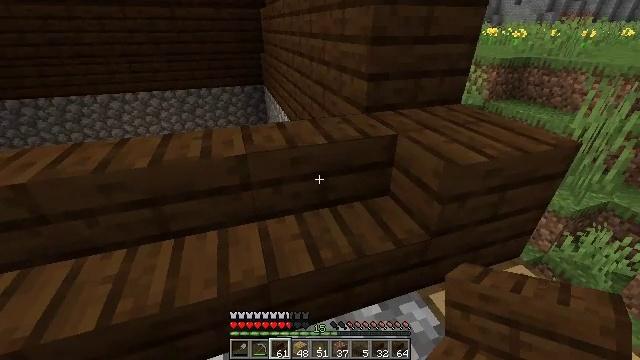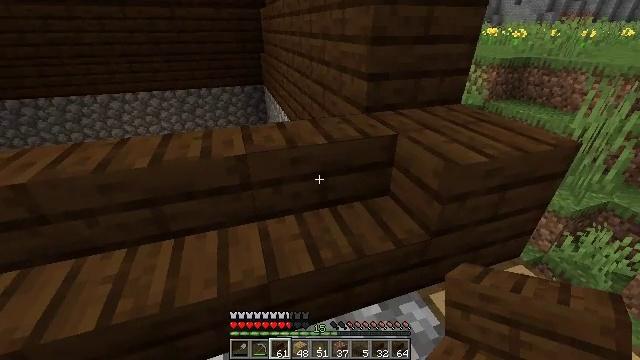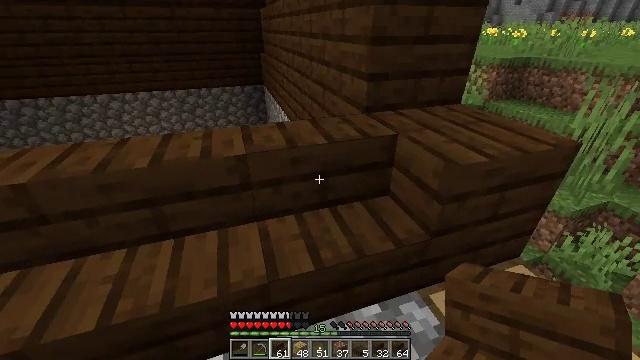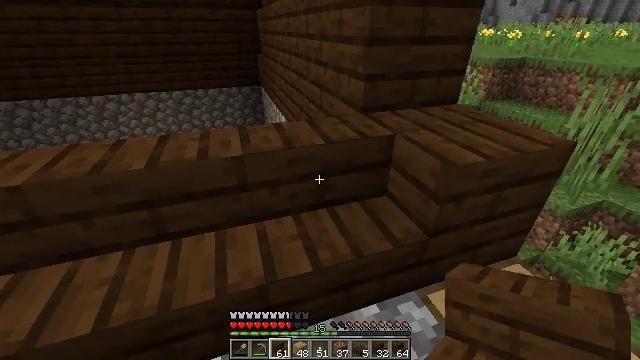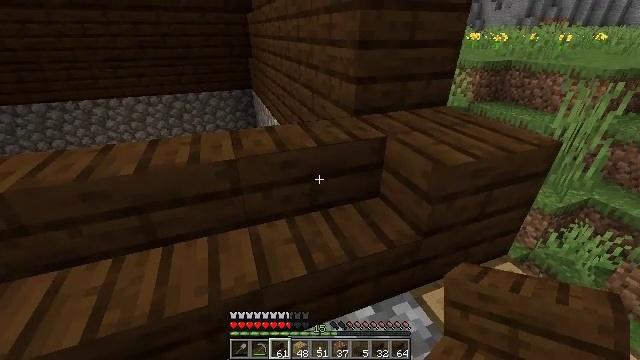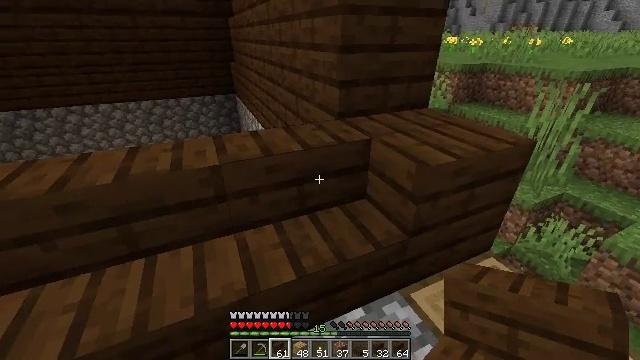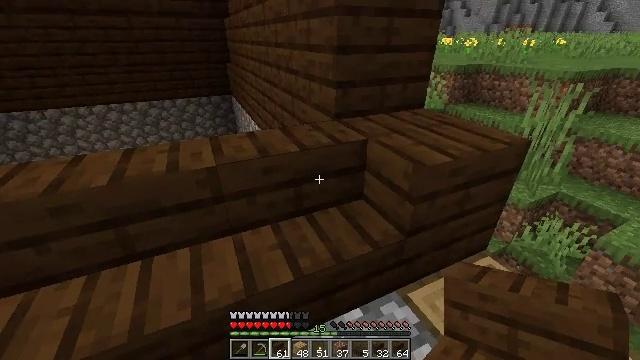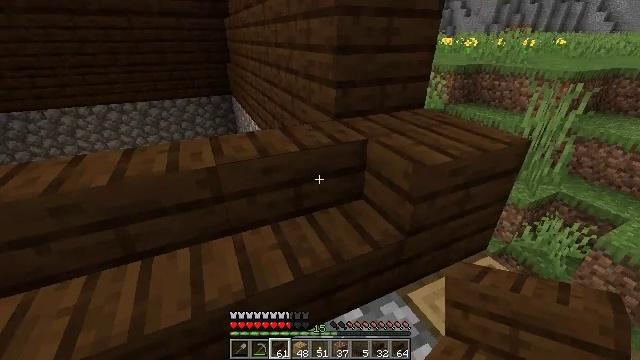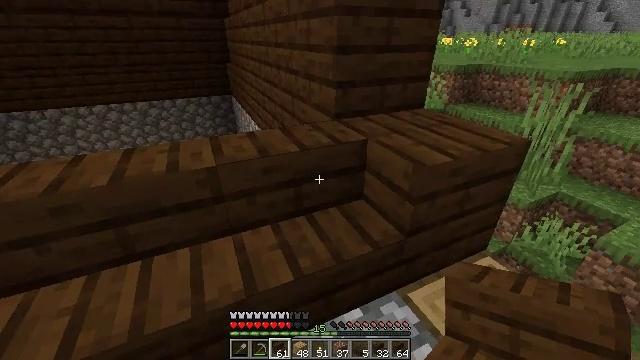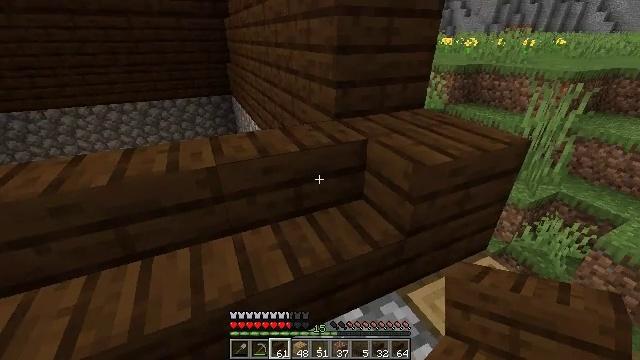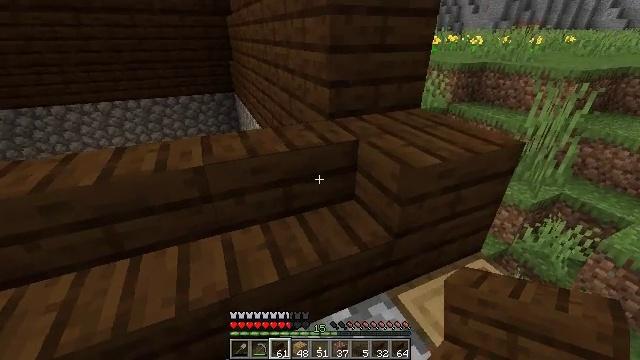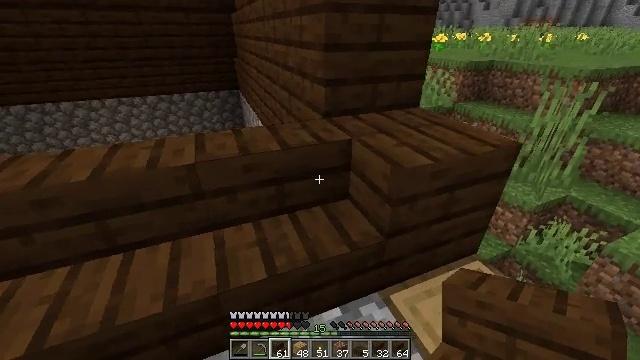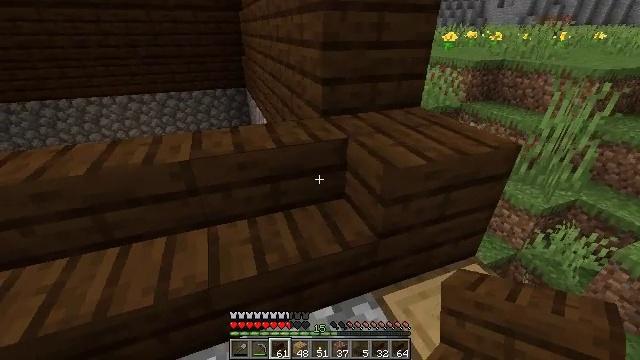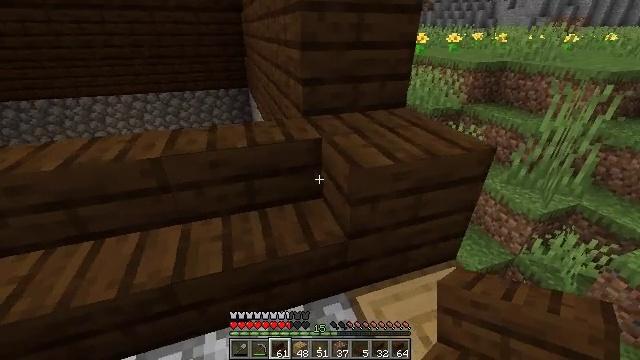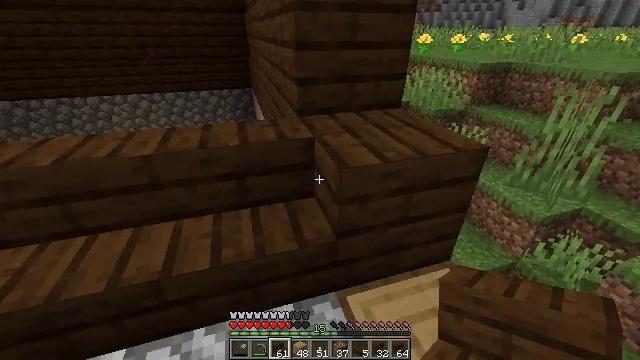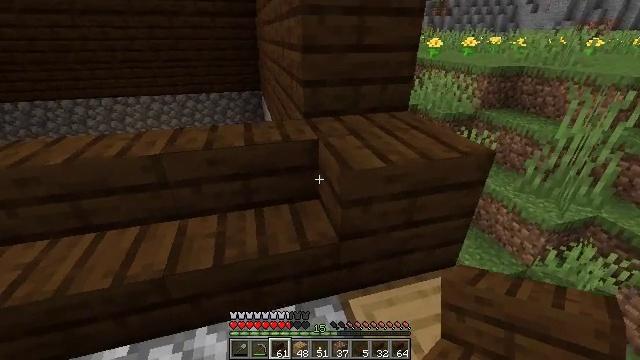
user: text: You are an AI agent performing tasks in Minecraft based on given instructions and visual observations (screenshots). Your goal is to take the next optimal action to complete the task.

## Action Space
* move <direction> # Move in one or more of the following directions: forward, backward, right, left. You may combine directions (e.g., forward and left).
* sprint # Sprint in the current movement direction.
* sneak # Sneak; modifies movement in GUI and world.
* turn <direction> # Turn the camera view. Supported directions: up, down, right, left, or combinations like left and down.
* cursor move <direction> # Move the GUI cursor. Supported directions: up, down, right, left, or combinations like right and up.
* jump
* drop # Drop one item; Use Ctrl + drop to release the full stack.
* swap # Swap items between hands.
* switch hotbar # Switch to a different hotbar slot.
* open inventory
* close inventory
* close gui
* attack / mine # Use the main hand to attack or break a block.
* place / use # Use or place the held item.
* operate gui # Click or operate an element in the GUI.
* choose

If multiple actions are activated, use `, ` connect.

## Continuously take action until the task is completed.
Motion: motion action
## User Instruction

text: Break the dark oak stairs to collect them.
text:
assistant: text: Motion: no_op
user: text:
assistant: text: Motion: no_op
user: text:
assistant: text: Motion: no_op
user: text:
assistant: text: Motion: turn right
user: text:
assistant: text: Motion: turn right
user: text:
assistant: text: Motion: no_op
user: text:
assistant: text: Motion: no_op
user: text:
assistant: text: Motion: no_op
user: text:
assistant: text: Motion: no_op
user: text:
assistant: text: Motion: move right, turn left
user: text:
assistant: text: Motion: move right, turn left
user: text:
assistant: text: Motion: move right, turn left
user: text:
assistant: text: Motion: turn left
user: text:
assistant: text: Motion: turn left
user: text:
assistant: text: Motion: turn left
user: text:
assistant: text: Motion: turn left
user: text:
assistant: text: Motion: turn left
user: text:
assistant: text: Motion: turn left and up
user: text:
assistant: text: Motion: move forward, turn left
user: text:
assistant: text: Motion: move forward, turn left
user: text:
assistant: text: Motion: move forward, turn left
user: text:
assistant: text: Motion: turn left and down
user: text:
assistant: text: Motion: no_op
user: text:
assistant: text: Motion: no_op
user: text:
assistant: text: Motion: no_op
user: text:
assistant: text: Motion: no_op
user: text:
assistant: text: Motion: no_op
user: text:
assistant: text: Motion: no_op
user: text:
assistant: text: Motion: no_op
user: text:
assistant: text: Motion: no_op